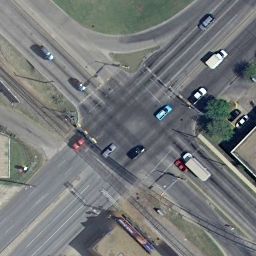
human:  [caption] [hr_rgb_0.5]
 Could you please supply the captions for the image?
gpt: An intersection only with some houses and plants at the corners .

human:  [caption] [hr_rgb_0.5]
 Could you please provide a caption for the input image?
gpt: An intersection with some houses and plants at the corners .

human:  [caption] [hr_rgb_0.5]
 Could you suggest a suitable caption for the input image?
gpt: An intersection with some cars on the road .

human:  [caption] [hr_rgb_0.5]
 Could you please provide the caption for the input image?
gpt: An intersection with two roads vertical to each other .

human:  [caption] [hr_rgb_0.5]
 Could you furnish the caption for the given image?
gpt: An intersection with two roads vertical to each other .